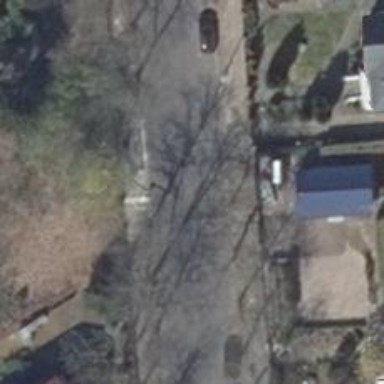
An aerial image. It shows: Residential road with asphalt surface. Both sides have sidewalks.